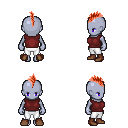
a pixel art fantasy rpg character, female body template, dark elf, purple skin, maroon sleeveless shirt, white pants, red mohawk hairstyle, brown shoes, four views (front, back, left, right), 2x2 character sprite sheet, small pixel art, hard edges, no anti-aliasing